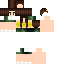
A female human skin with medium skin, wearing brown long hair dressed in a green_skin tshirt and brown pants, featuring a closed mouth.